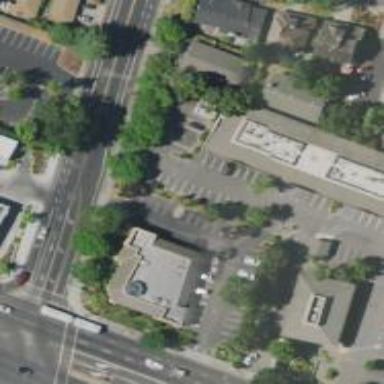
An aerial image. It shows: Retail building.